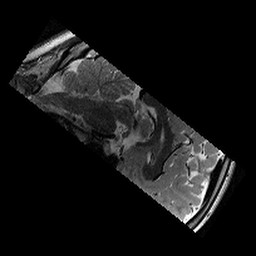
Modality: T2w
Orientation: sagittal
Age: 9
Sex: male
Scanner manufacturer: siemens
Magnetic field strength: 3 T
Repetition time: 9.23 s
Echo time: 0.067 s